Field crop: tomato
Growth stage: 2
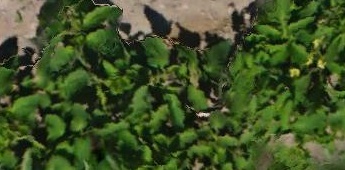
Species: tomato